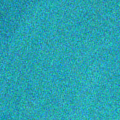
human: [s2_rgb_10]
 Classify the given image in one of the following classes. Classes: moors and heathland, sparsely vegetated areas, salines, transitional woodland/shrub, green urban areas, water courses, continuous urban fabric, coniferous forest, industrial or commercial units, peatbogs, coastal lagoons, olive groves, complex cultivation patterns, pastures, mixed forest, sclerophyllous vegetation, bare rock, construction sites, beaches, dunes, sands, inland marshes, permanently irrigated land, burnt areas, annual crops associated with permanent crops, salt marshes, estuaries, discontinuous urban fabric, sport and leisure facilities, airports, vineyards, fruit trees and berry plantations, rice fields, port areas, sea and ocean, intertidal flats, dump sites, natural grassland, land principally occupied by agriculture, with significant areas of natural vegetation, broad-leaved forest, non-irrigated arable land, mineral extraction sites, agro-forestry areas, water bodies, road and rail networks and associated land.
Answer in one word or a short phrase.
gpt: sea and ocean